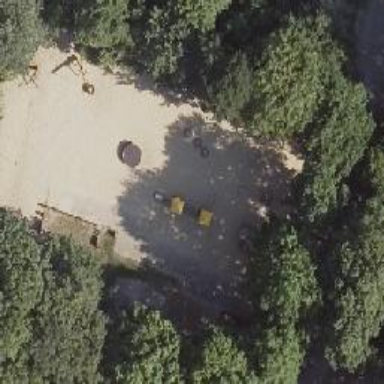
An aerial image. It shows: Playground featuring climbing wall.